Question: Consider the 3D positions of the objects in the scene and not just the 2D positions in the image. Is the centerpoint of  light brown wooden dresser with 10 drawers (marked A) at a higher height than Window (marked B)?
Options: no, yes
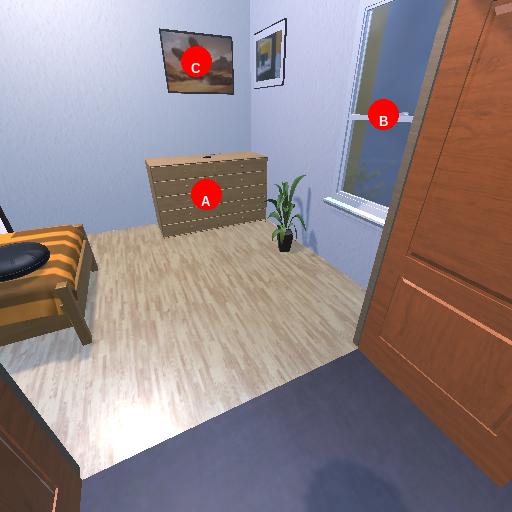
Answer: no